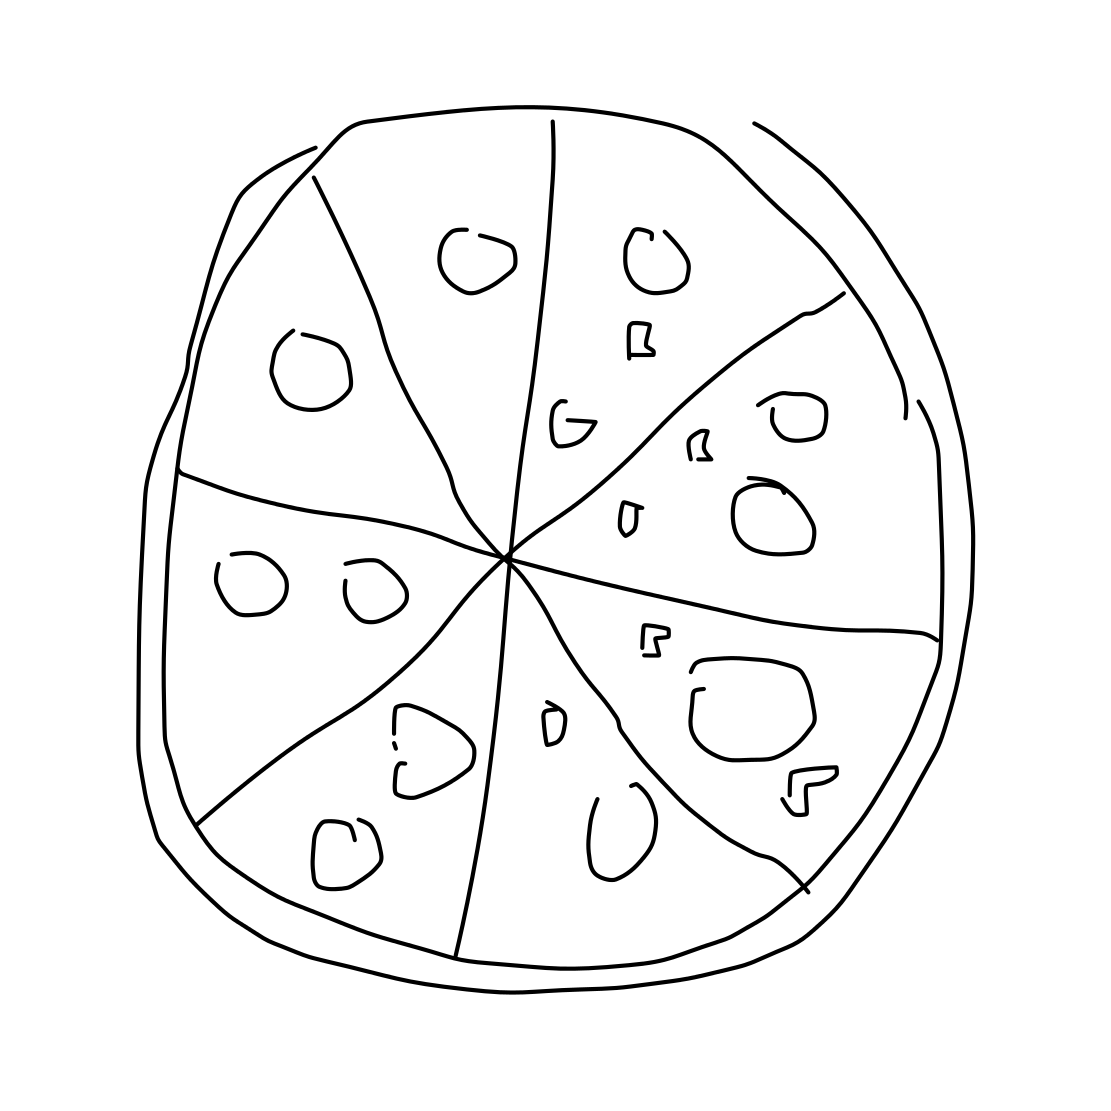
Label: pizza